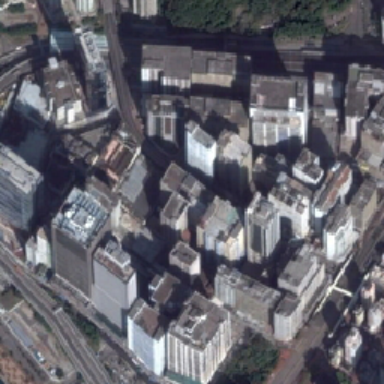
A large number of tall buildings have been built along the wide river .